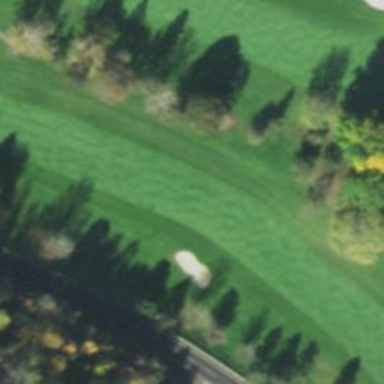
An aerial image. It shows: Grassy area designated as golf fairway.